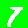
Digit: 7